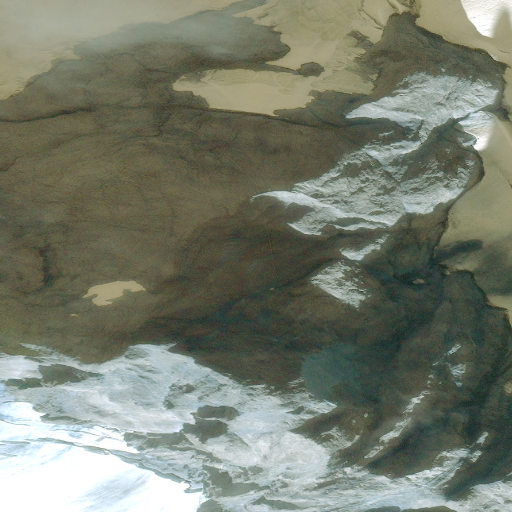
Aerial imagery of mountain in Alaska named Mount Young containing only unknown